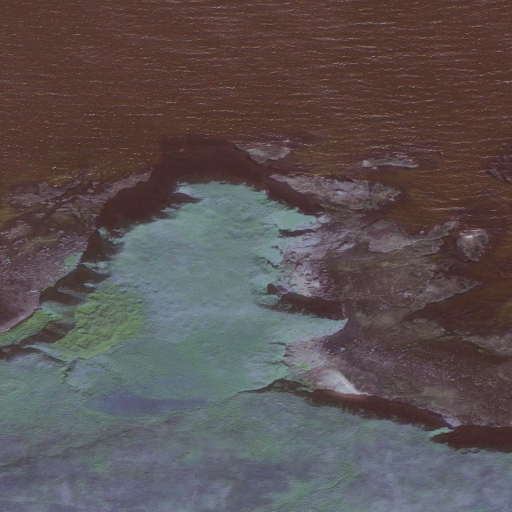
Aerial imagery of cape in Alaska named Halaacha containing only unknown